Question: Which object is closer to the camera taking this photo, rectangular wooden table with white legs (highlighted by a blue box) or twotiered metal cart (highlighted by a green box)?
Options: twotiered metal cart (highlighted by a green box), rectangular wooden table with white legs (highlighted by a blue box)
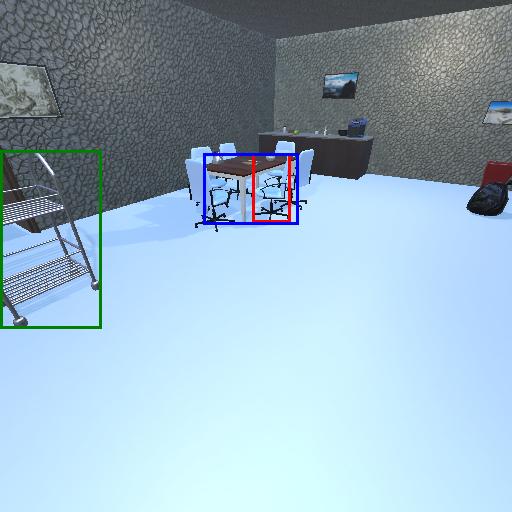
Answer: twotiered metal cart (highlighted by a green box)